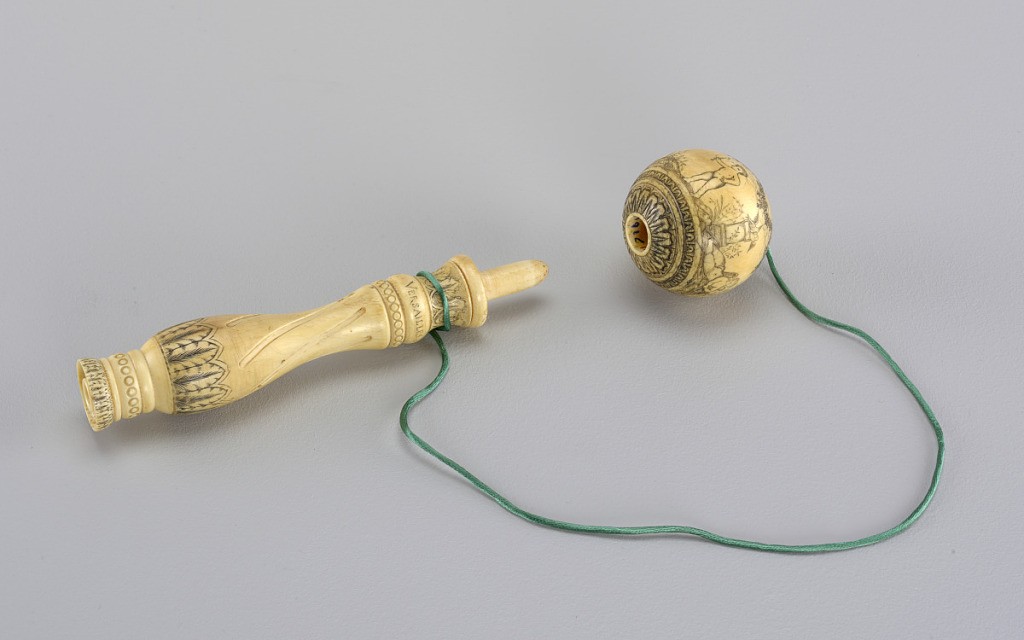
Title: Bilboquet
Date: possibly ca. 1780
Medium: Ivory, silk cord (replacement)
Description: Stick and ball toy: ball pierced with hole through center, featuring black engraved images of putti in various stages of play, including several using a Bilboquet; foliage, flowers, pair of doves on plinth in background; continous festoon above play vignettes; top and bottom of ball feature continuous acanthus leaf motifs; ball attached by green silk cord to spirally fluted, baluster-turned stick; stick engraved with additional acanthus leaf motifs near top and bottom; continuous coin pattern carved above and below; stick inscribed near top:  "MENUS PLAISIRS DU ROY, VERSAILLES." Narrow post at top of stick  inserts into larger hole at the bottom of the ball.